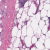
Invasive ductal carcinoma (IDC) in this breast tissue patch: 0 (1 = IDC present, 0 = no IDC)